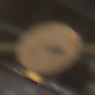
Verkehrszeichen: UeberholverbotKraftfahrzeuge
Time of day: NotSpecified
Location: Indoor (Urban)
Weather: NotSpecified
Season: NotSpecified
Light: Artificial